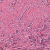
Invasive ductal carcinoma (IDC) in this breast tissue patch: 0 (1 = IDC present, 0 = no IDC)